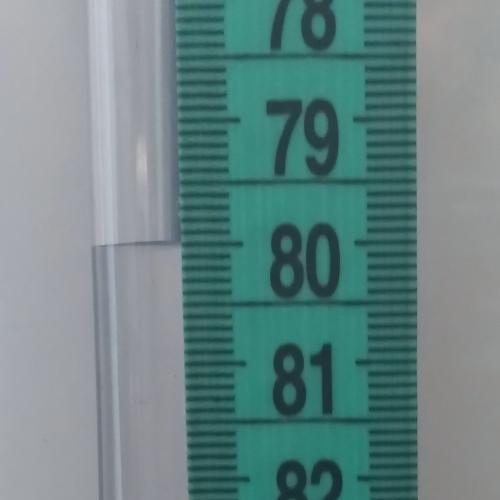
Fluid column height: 80.0 cm